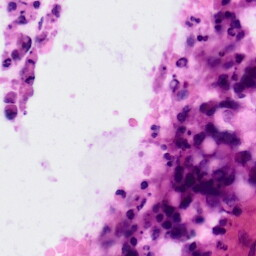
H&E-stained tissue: Colon